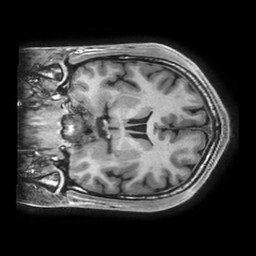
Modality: T1w
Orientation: coronal
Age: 37
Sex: male
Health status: healthy
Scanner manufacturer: ge
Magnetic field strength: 3 T
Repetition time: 0.008268 s
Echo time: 0.003108 s